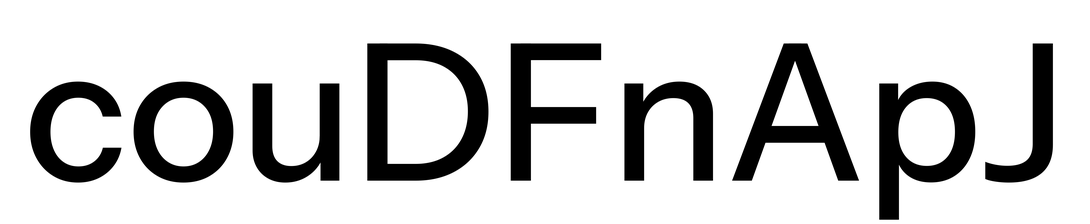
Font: InstrumentSans_Medium